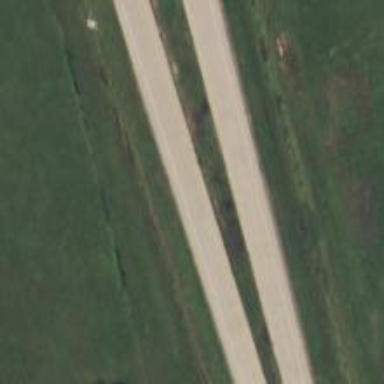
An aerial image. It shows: Disused road.